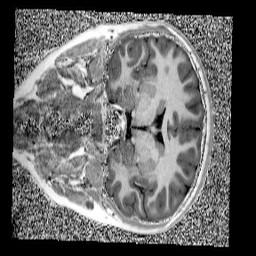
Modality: UNIT1
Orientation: coronal
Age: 11
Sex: female
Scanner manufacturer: siemens
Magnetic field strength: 3 T
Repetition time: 4 s
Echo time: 0.00299 s